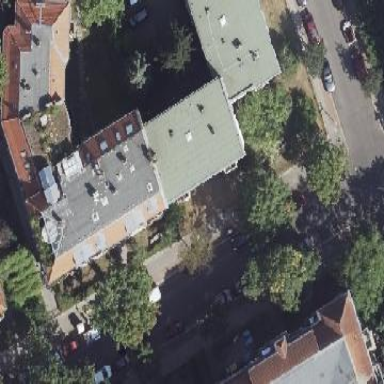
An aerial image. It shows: Building consisting of apartments.